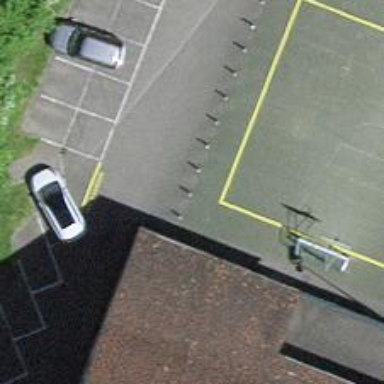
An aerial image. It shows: Bollard.